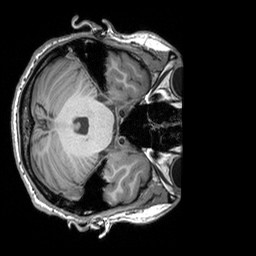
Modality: T1w
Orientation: axial
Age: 32
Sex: male
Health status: healthy
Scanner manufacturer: siemens
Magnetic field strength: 3 T
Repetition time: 2.3 s
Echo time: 0.00303 s